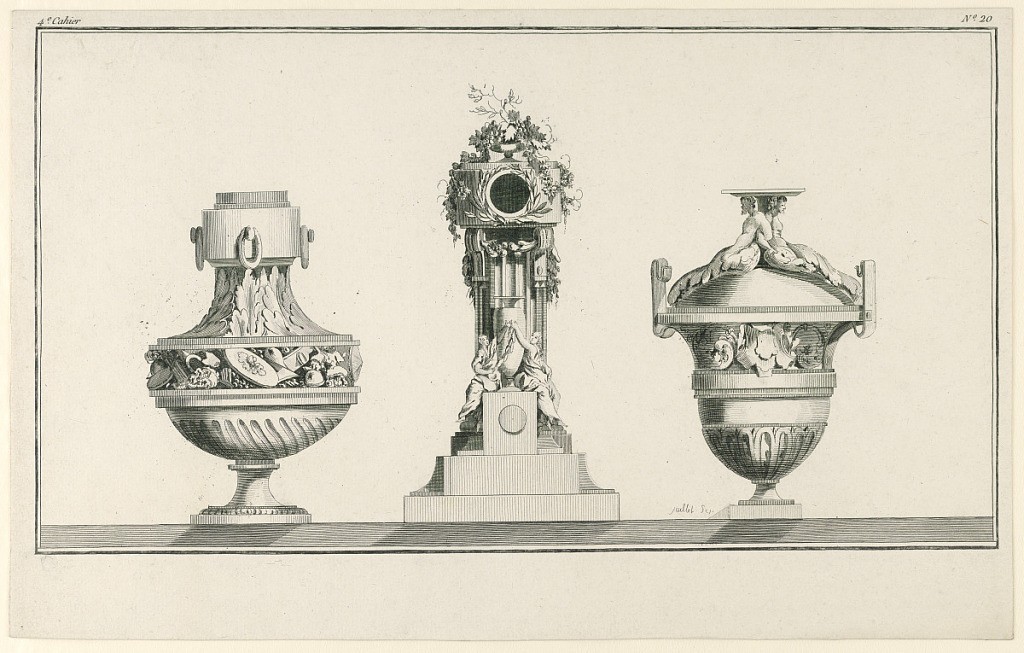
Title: Plate from the IVe Cahier de Vases Boettes de Pendules Tombeaux &c.
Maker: Henri Sallembier, French, ca. 1753 - 1820
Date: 1777
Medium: Engraving on paper
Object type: Print
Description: Vases and chandeliers.